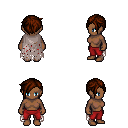
a pixel art fantasy rpg character, female body template, human, dark skin, gray tattered cape, red pants, brown pixie cut hairstyle, four views (front, back, left, right), 2x2 character sprite sheet, small pixel art, hard edges, no anti-aliasing